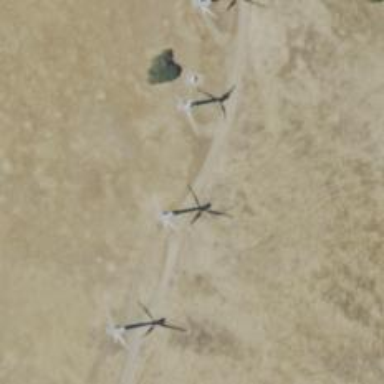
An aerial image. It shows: Wind turbine generator manufactured by Vestas. The generator utilizes wind as its source of power.